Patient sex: F
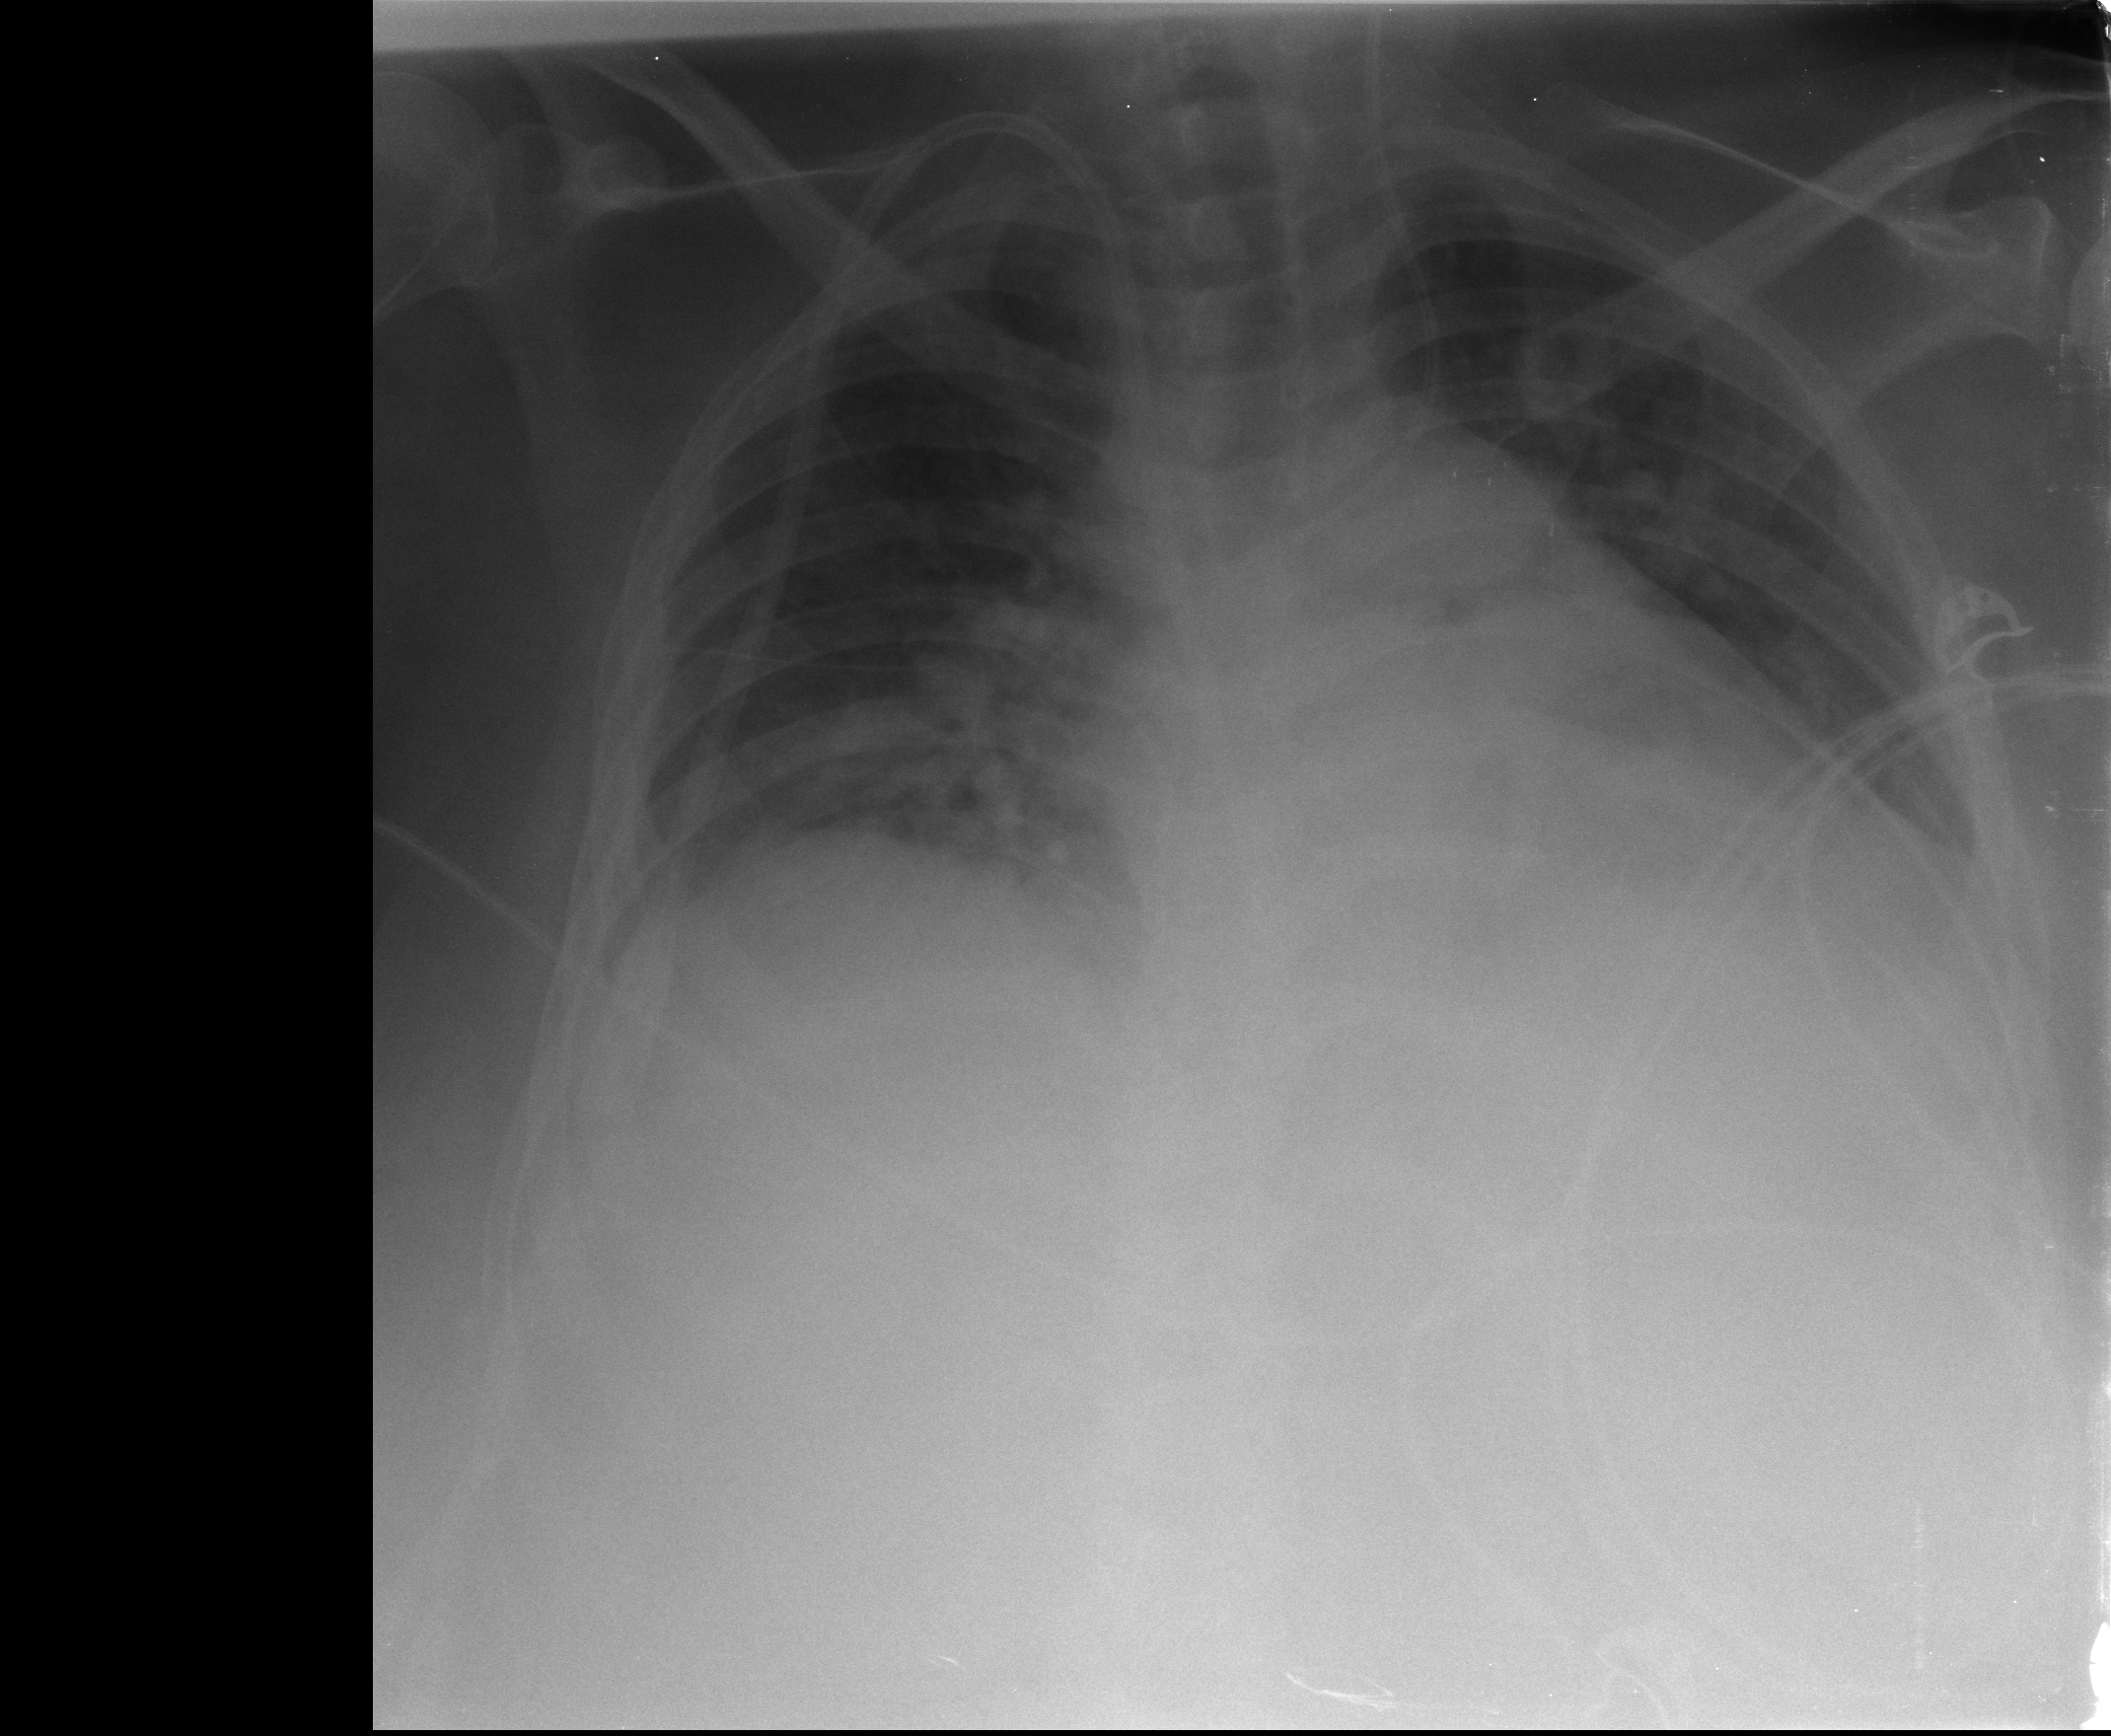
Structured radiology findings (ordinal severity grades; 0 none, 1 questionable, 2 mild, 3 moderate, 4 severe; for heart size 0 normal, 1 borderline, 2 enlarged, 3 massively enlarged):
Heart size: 2
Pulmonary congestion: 3
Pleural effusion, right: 2
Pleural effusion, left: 2
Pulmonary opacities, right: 2
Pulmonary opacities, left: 0
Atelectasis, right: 2
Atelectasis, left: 2